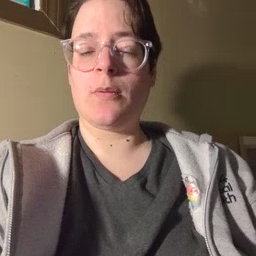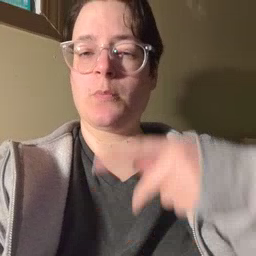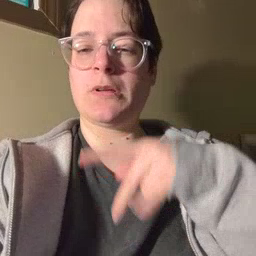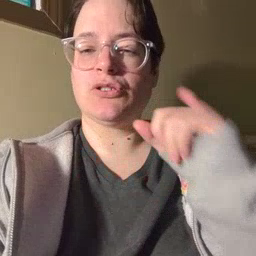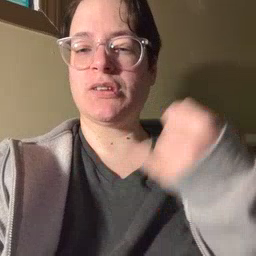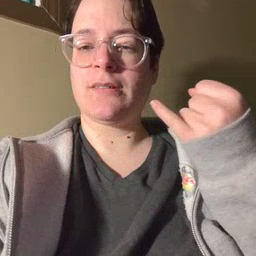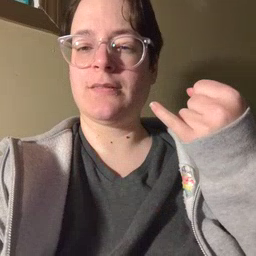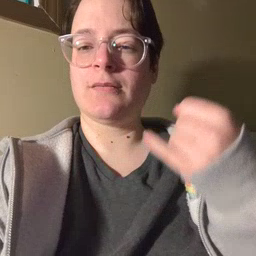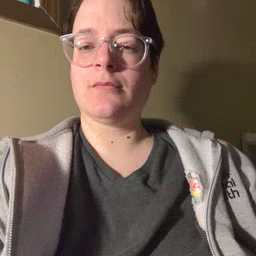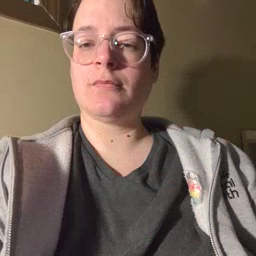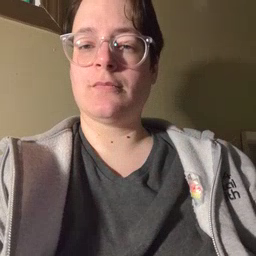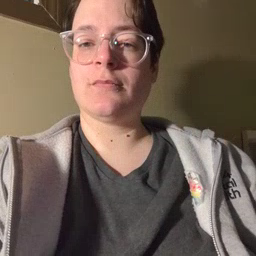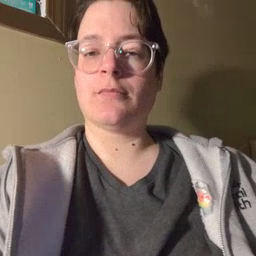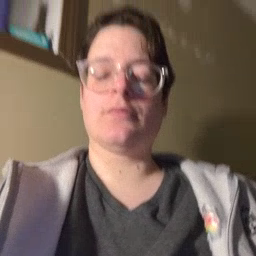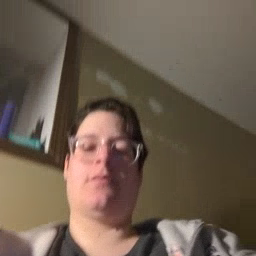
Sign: pajamas